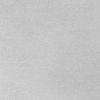
Atmospheric dust classification: dusty